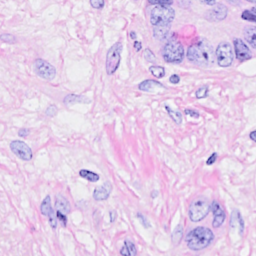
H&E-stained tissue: Breast